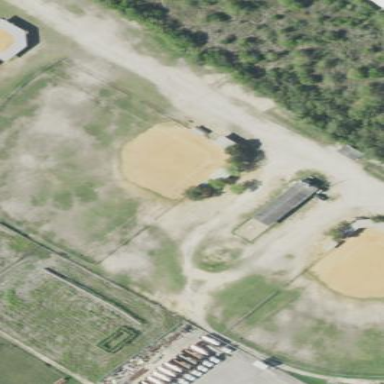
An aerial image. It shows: Baseball pitch for leisure land.